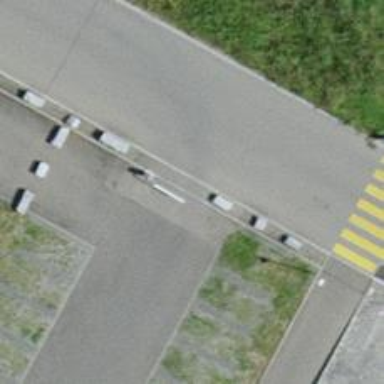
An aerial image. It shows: Lift gate barrier.